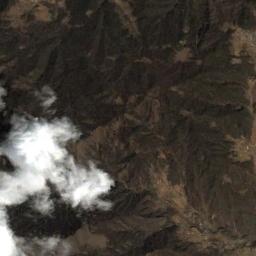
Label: cloud